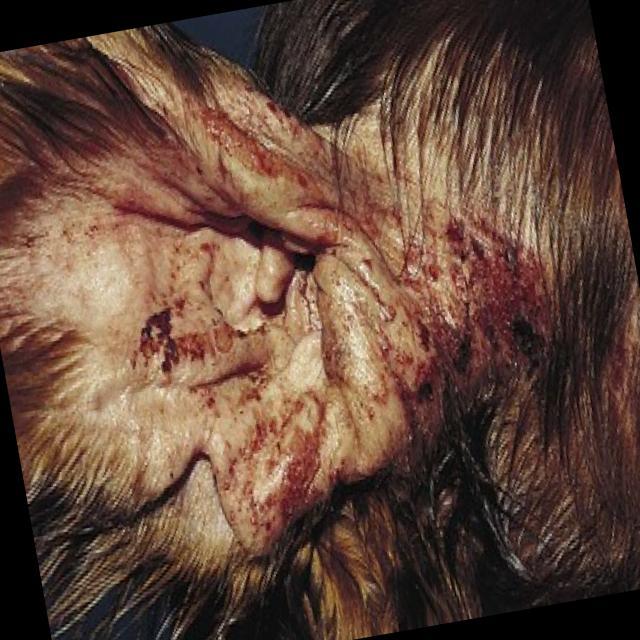
Canine hypersensitivity reaction — allergic skin response with urticaria, erythema, pruritus, and angioedema. May be food, environmental, or flea allergy related.